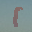
Label: 1